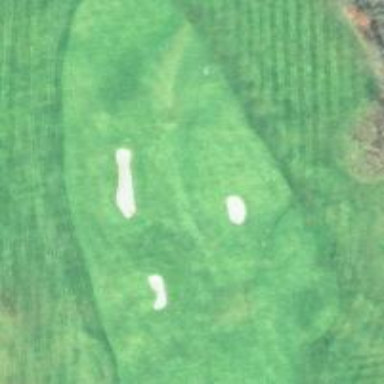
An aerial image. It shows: Scenic golf fairway.